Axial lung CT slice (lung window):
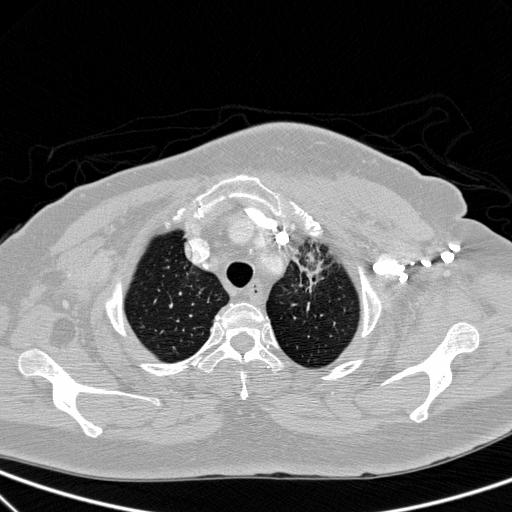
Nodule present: no